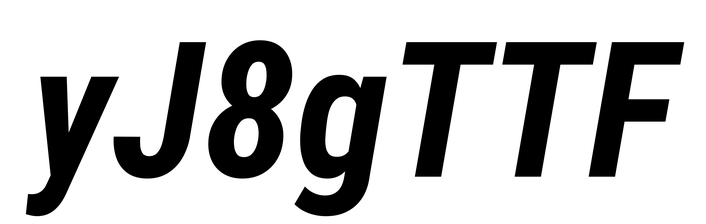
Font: Roboto-Italic_Condensed_Bold_Italic